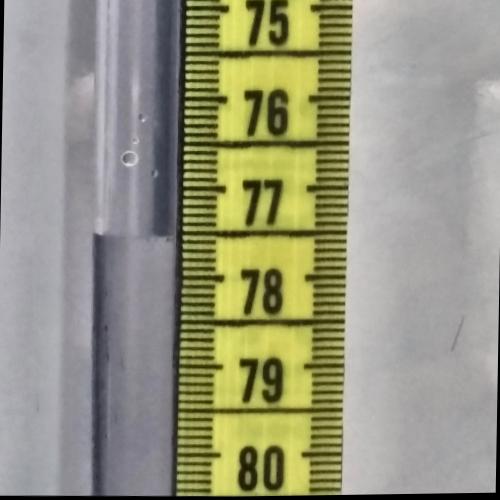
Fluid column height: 77.5 cm